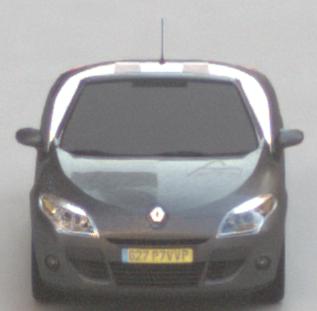
Make: Renault
Model: Mégane Coupé-Cabriolet 1.6 16V 110
Detailed model: Mégane (III) Coupé-Cabriolet
Model produced from: 2010/06
Model produced until: 2013/03
Doors: 2
Color: gray
Road condition: dry road
Daytime: sunrise or sunset
Contrast: low contrast